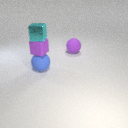
large purple rubber sphere to the right of large blue rubber sphere